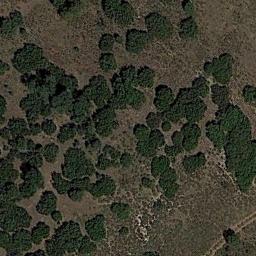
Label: chaparral